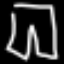
Label: pants